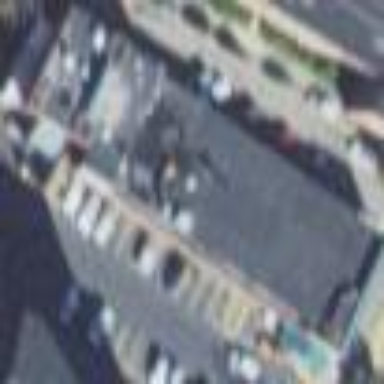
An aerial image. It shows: Building that houses supermarket.